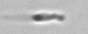
Label: flagellate_morphotype3